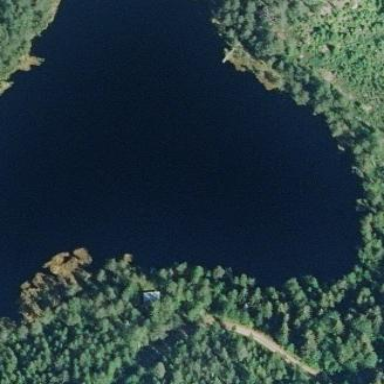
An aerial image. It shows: Pond surrounded by natural water.